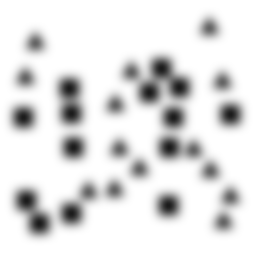
Squares: 14
Triangles: 14
Stars: 0
Total shapes: 28